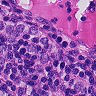
Metastatic tissue present: yes